Aerial crown-view tile of a tropical tree (Barro Colorado Island, Panama), acquired 20240918:
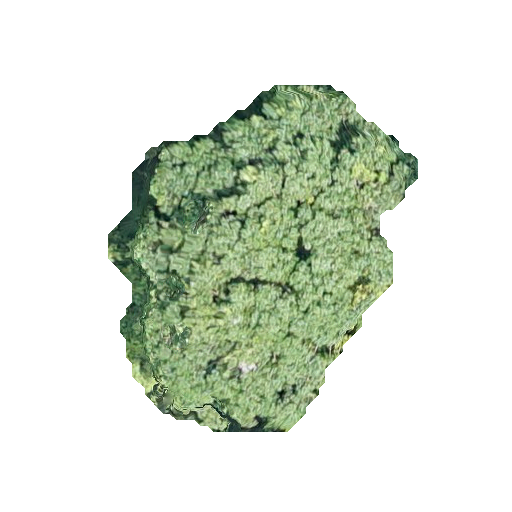
Species: Ocotea leptobotra
GBIF accepted scientific name: Ocotea leptobotra
Crown area: 115.481 m²